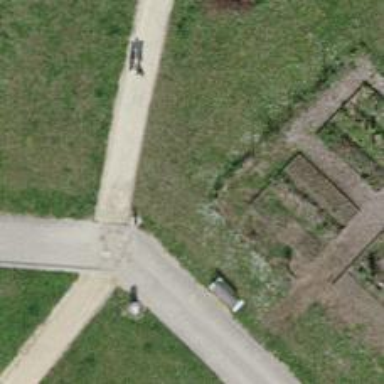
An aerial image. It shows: Insect hotel.